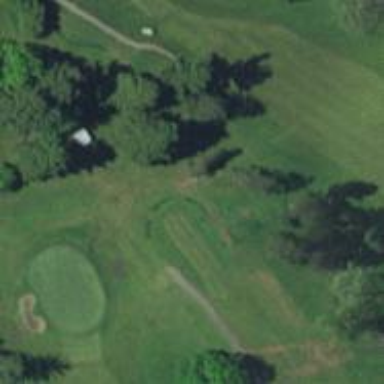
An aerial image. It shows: Golf tee.